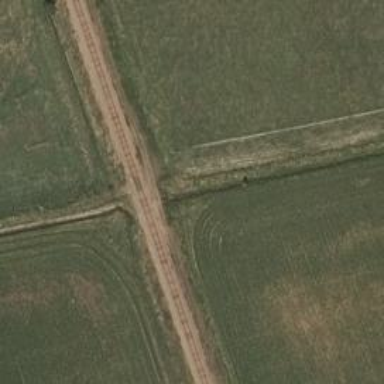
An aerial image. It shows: Level crossing with saltire marking.